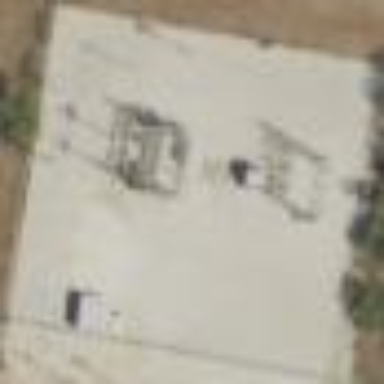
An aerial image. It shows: Distribution level power substation enclosed by fence.